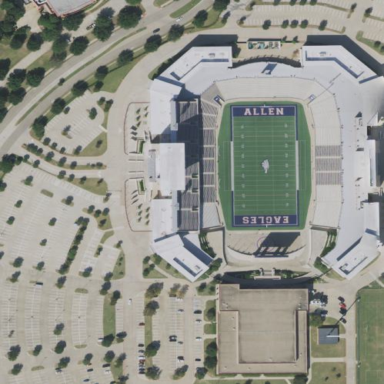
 also known as American football stadium."